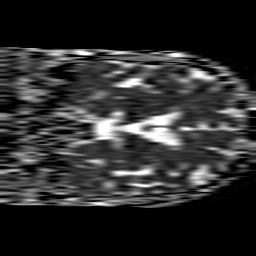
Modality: ADC
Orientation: coronal
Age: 63
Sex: male
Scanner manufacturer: philips
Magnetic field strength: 1.5 T
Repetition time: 3.899 s
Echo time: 0.09565 s